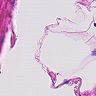
Metastatic tissue present: no